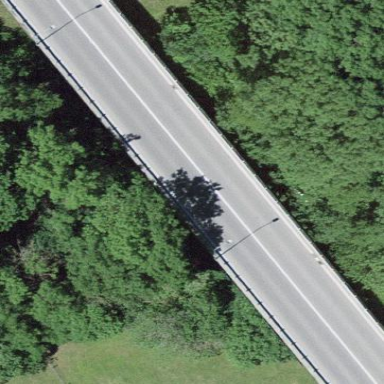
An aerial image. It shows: Man-made viaduct bridge.